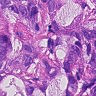
Metastatic tissue present: yes